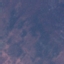
Label: HerbaceousVegetation